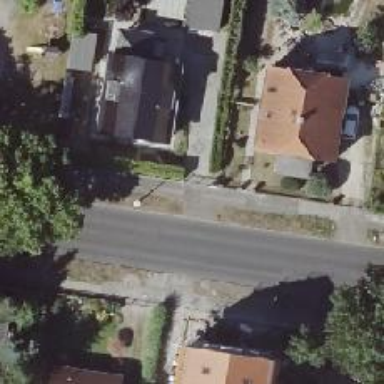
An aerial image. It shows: Asphalt sidewalk along the footway.